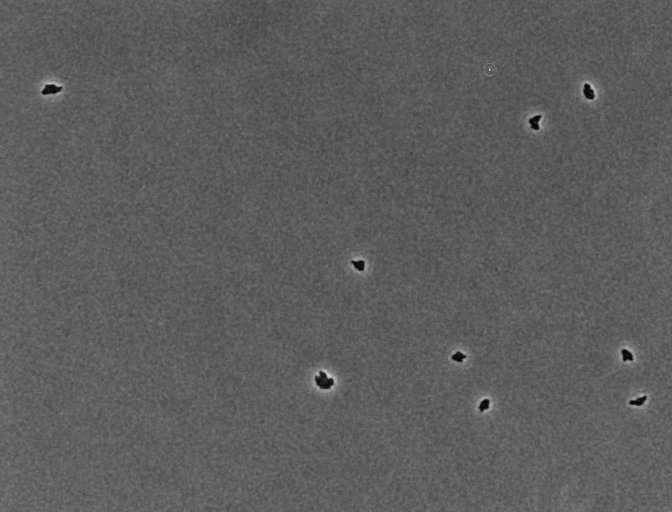
Phase contrast microscopy, 20x objective, 3 h incubation